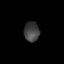
Tissue: skin
Cell type: Epithelial cells
Senescence score: 0.2579
Nuclear area (px): 298
Mean DAPI intensity: 64.762